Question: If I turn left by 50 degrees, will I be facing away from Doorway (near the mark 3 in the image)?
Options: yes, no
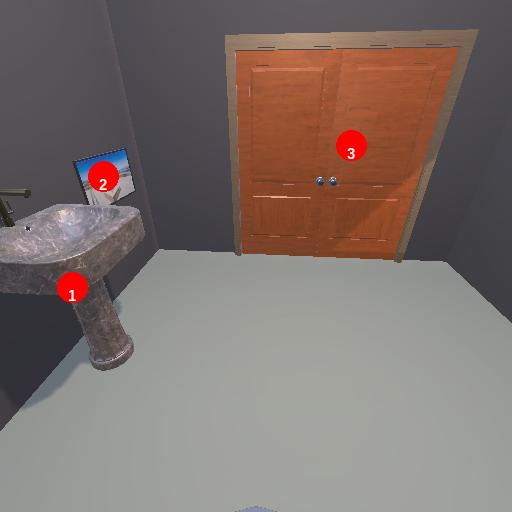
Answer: yes